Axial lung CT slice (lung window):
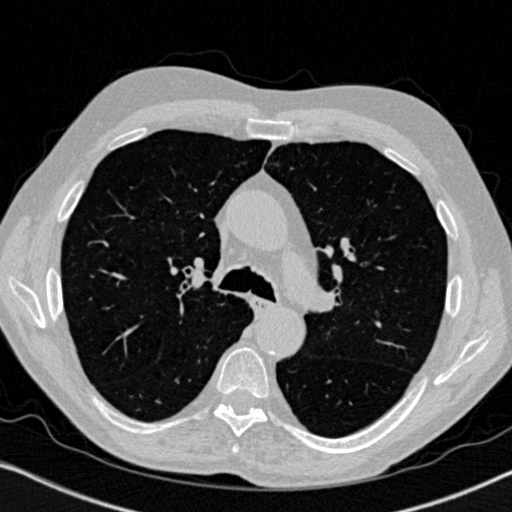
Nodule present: no